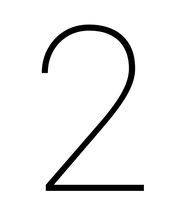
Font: Roboto_Thin